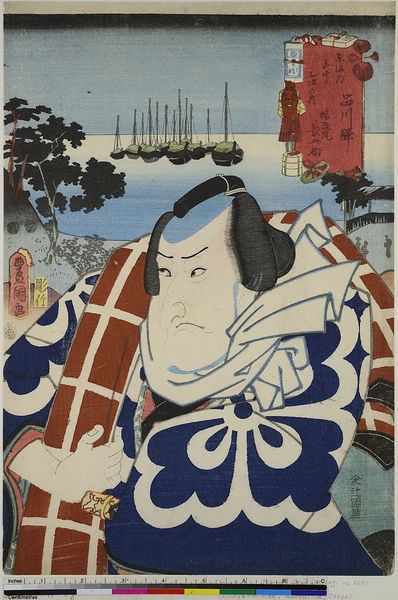
Titel: Shinagawa: Der Schauspieler Matsumoto Koshiro VI als Banzuiin Chobe, Blatt 2 aus der Serie: Die 53 Stationen des Tokaido
Künstler: Utagawa Kunisada
Standort: Hamburg
Institution: Museum für Kunst und Gewerbe Hamburg
Schlagwörter: theater, holzschnitt, druckgraphik, druckgrafik, zeit, schauspieler, farbholzschnitt, schauspielerin, tourismus, reisen, kabuki, edo, reproduktionen, druckerzeugnisse, theateraufführung, ukiyo